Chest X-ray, AP view. Patient: 48 years old, sex F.
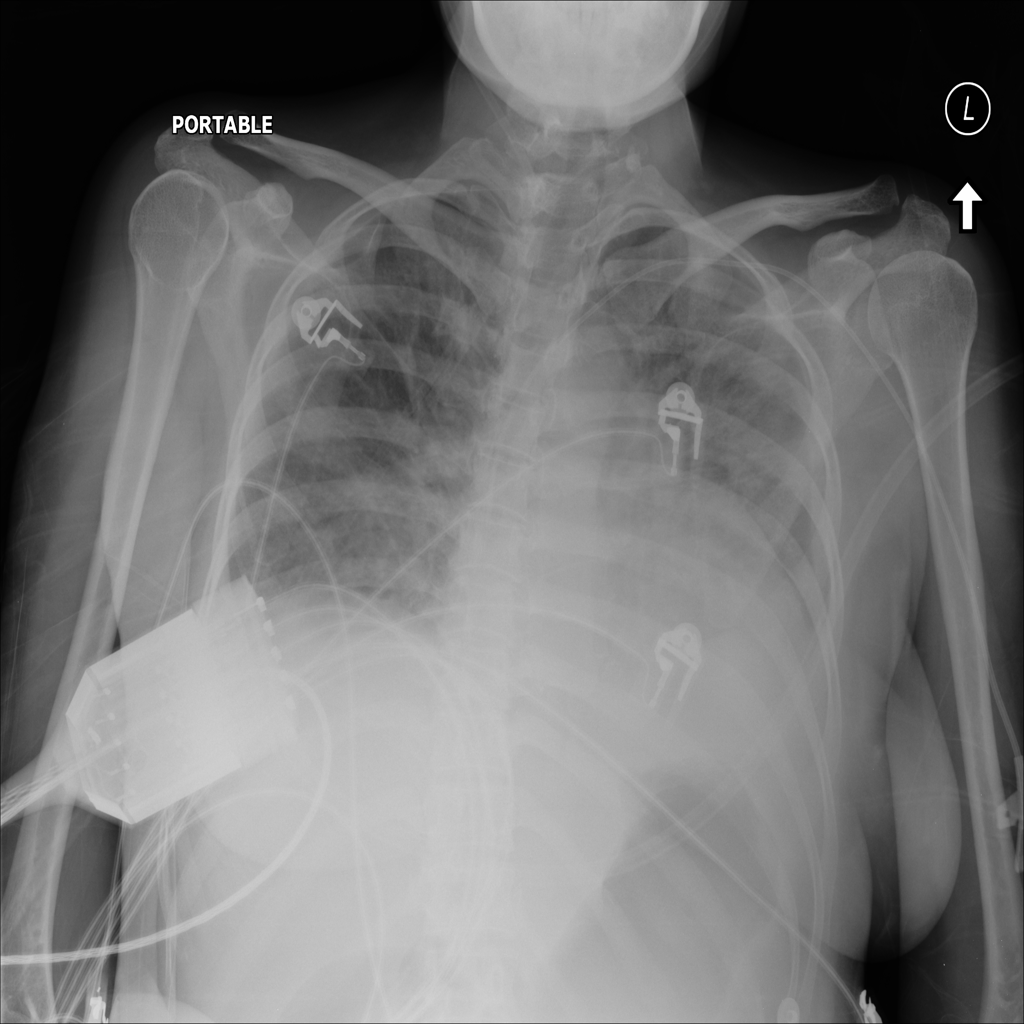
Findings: Infiltration